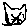
Label: cat